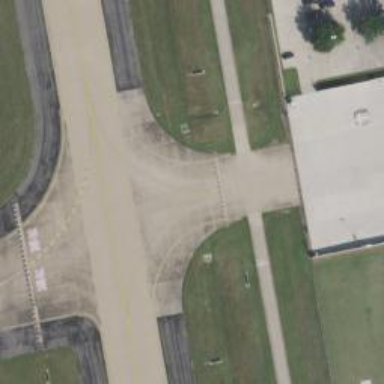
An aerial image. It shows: Image of taxiway at airport.